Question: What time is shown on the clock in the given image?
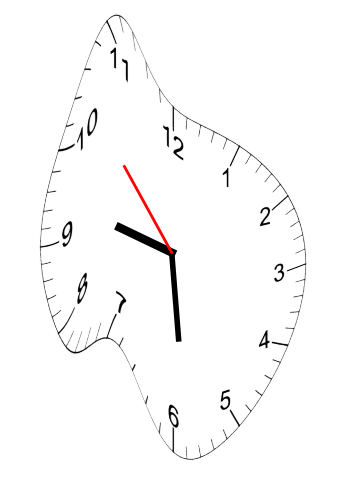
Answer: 09:28:53